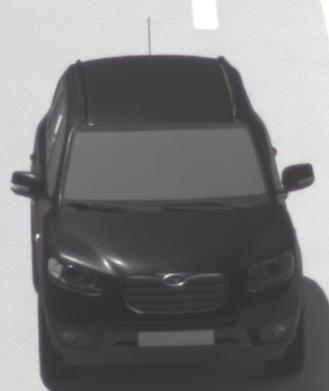
Make: Hyundai
Model: Santa Fe 2.4
Detailed model: Santa Fe (CM)
Model produced from: 2010/01
Model produced until: 2012/09
Doors: 5
Color: black
Road condition: dry road
Daytime: midday
Contrast: medium contrast